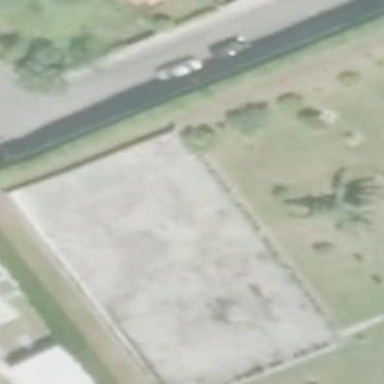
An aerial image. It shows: Tennis court on pitch designated for leisure land.